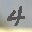
Label: 4